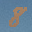
Label: 8